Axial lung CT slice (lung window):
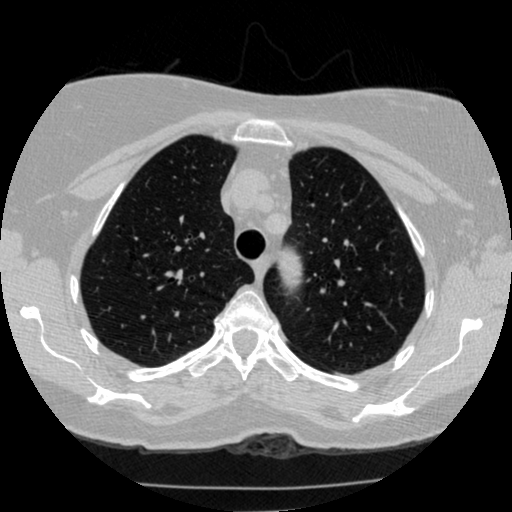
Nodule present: no